Question: Im very new to Ionic but i already like it. I wanted to use the 'nav-bar'so i implemented the following index.html:
'''
<!DOCTYPE html>
<html data-ng-app="myApp">
<head>
<meta http-equiv="Content-Security-Policy" content="default-src 'self' data: gap: https://ssl.gstatic.com 'unsafe-eval'; style-src 'self' 'unsafe-inline'; media-src *">
<meta name="format-detection" content="telephone=no">
<meta name="msapplication-tap-highlight" content="no">
<meta name="viewport" content="user-scalable=no, initial-scale=1, maximum-scale=1, minimum-scale=1, width=device-width">
<!-- Ionic -->
<link rel="stylesheet" type="text/css" href="lib/ionic/css/ionic.css">
<script type="text/javascript" src="lib/ionic/js/ionic.bundle.js"></script>
<!-- myApp -->
<link rel="stylesheet" type="text/css" href="css/general.css">
<script type="text/javascript" src="js/app.js"></script>
<script type="text/javascript" src="js/factory.js"></script>
<script type="text/javascript" src="js/controller.js"></script>
</head>
<body>
<ion-nav-bar class="bar-positive">
<ion-nav-back-button>
</ion-nav-back-button>
</ion-nav-bar>
<ion-nav-view></ion-nav-view>
</body>
</html>
'''
In my app.js i configure the pathing:
'''
var myApp = angular.module('myApp', ['ionic']);
myApp.config(function ($stateProvider, $urlRouterProvider) {
$stateProvider.state('index', {
url: '/',
templateUrl: 'views/home.html'
}).state('prints', {
url: '/prints',
templateUrl: 'views/photo_prints.html'
}).state('box', {
url: '/box',
templateUrl: 'views/photo_box.html'
});
$urlRouterProvider.otherwise("/");
});
'''
And one example page:
'''
<ion-view view-title="Home">
<ion-content ng-controller="HomeController">
<a href="#/prints">Prints</a></br></br>
<a href="#/box">Box</a></br></br>
</ion-content>
</ion-view>
'''
When i test everything in my google chrome browser on my pc everything looks like it should. The title is centered.
When i now test it on my android device (which should also use google chrome as i know), i get the following result:

As you can see the Title is not centered. How can i fix that?
Unfortunately i have no other device to test it.
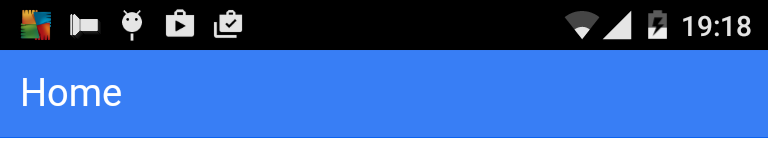
Answer: Try add the 'align-title="center"' attribute in your ion-nav-bar
'''
<ion-nav-bar class="bar-positive" align-title="center">
<ion-nav-back-button>
</ion-nav-back-button>
</ion-nav-bar>
'''